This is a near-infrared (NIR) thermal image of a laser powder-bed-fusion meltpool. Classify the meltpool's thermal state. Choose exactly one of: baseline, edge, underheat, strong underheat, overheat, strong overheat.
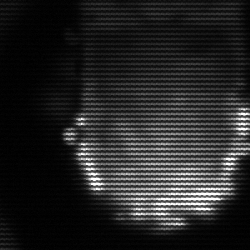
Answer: baseline